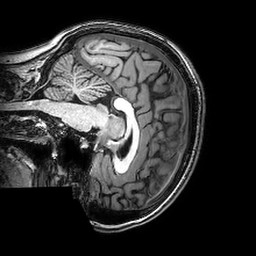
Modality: T1w
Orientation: sagittal
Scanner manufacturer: philips
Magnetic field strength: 3 T
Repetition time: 0.008206 s
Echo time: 0.00375 s